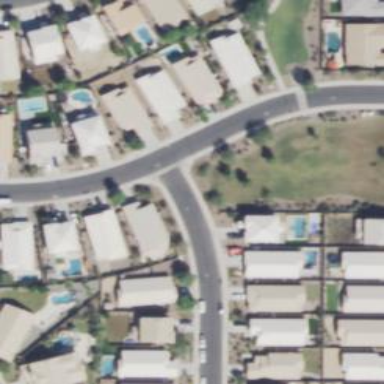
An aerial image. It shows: Smooth asphalt road in residential area.